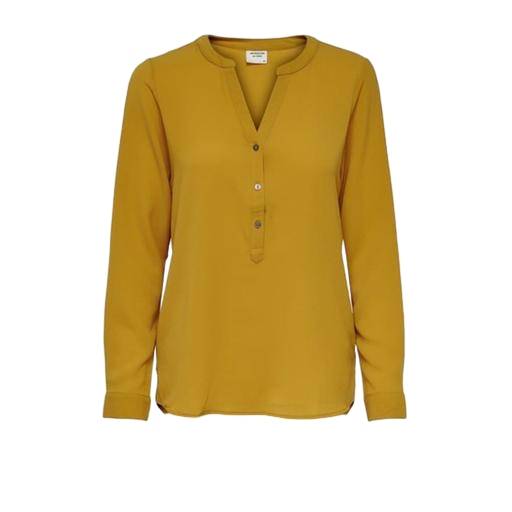
yellow long sleeved buttoned shirt, yellow v-neck button-down blouse, yellow blouse, white background